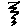
Label: zigzag